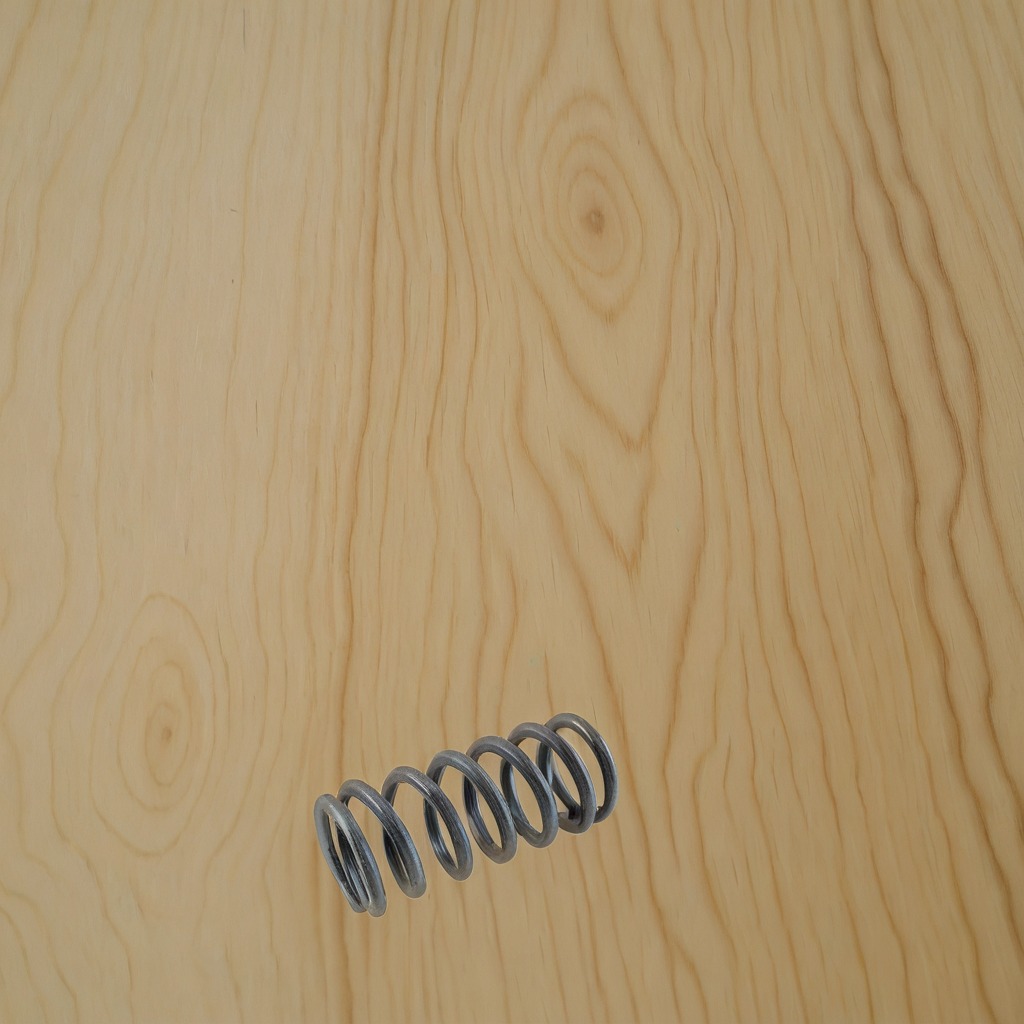
A coiled metal spring is lying on a plywood surface in a paint workshop lit by afternoon window light.